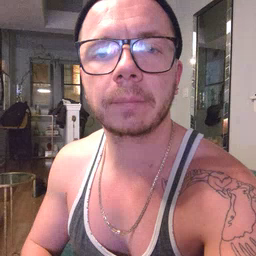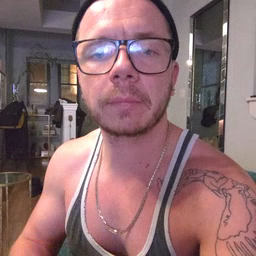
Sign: cereal